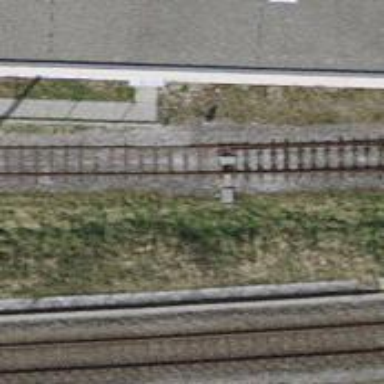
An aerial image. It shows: Single track railway spur with electrification through contact line.